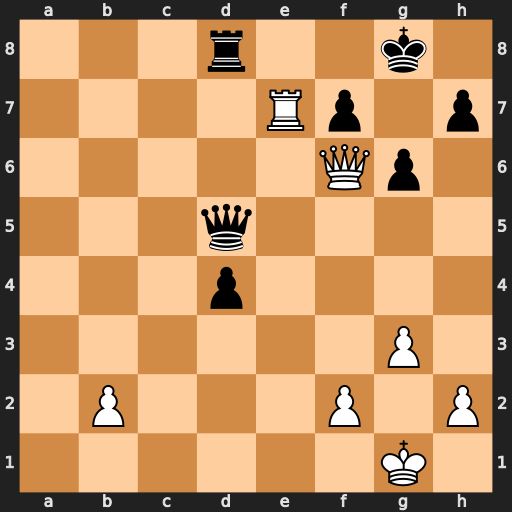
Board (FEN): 3r2k1/4Rp1p/5Qp1/3q4/3p4/6P1/1P3P1P/6K1
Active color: w
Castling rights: -
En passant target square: -
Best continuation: Rxf7 Qxf7 Qxd8+ Kg7 Qxd4+